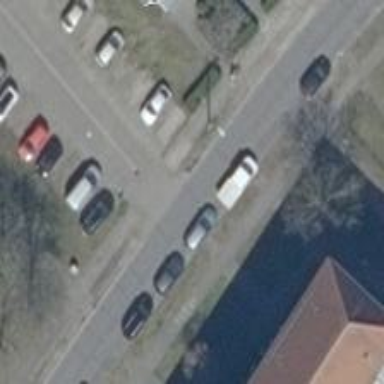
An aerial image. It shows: Road serving as parking aisle.